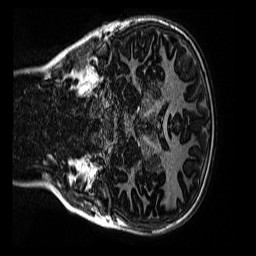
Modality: MP2RAGE
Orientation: coronal
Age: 10
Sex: female
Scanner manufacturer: siemens
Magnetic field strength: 3 T
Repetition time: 4 s
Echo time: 0.00299 s